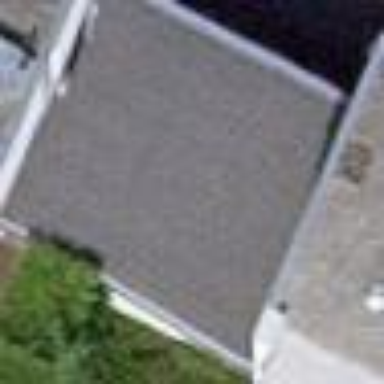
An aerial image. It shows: View of roof of building.